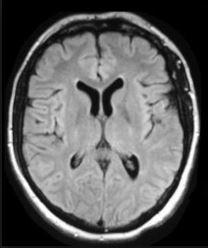
Label: notumor